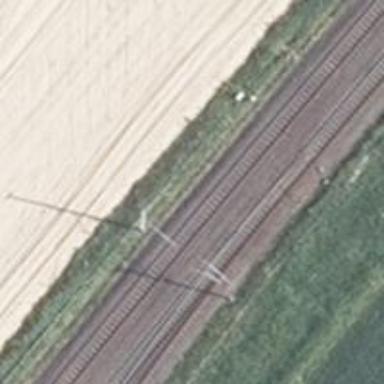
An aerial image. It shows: Railway signal.